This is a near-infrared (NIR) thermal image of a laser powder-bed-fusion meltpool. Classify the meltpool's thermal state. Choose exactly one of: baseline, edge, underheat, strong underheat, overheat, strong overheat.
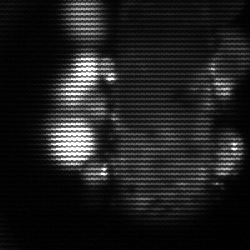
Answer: strong underheat